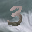
Label: 3